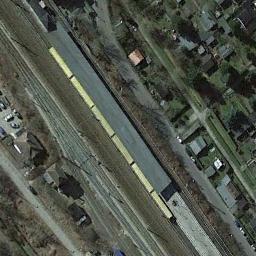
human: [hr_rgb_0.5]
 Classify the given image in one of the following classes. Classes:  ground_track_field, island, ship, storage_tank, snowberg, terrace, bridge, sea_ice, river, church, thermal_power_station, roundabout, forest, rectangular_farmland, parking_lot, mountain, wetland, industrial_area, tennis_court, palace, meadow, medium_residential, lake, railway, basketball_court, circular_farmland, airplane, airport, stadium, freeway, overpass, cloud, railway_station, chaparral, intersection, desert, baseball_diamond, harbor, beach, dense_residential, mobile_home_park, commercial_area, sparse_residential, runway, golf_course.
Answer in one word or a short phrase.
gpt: railway